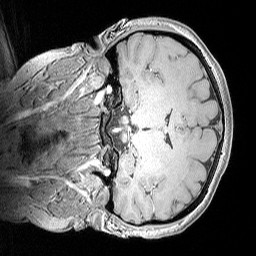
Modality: MP2RAGE
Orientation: coronal
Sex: female
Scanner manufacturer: siemens
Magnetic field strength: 3 T
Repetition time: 5 s
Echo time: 0.00292 s